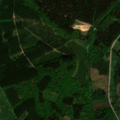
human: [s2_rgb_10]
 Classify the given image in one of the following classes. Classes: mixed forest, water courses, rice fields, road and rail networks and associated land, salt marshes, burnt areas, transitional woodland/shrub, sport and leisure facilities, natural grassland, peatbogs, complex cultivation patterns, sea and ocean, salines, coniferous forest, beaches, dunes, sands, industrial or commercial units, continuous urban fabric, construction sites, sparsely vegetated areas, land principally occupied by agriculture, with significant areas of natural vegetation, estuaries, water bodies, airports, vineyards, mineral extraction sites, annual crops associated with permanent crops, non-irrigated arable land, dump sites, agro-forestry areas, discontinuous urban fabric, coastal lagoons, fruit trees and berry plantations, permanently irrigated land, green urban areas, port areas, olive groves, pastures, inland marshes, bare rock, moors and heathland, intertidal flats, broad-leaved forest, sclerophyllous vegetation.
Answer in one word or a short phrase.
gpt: pastures, coniferous forest, mixed forest